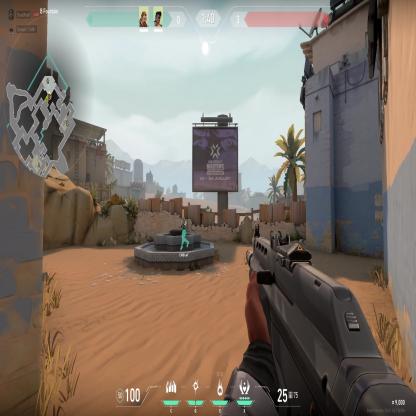
Label: teammate